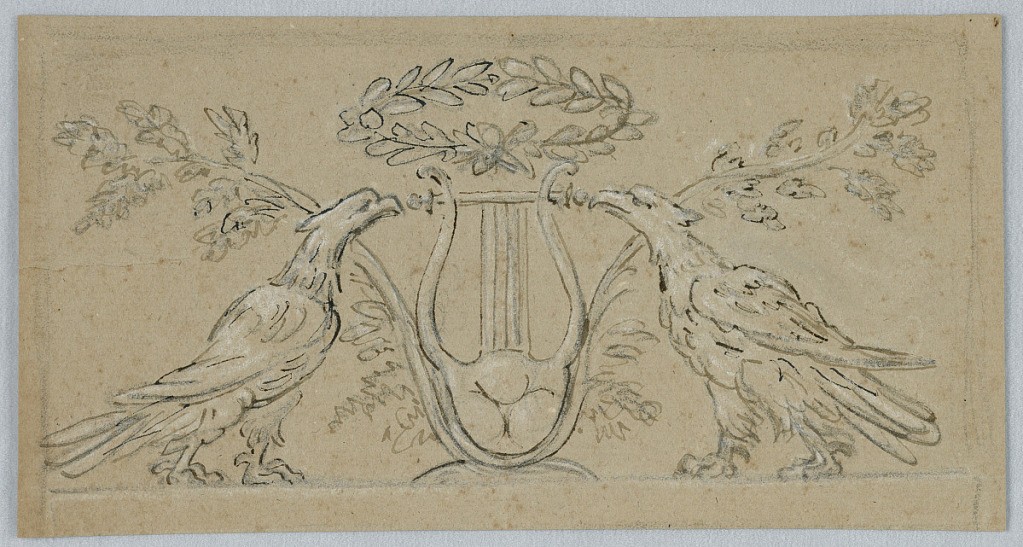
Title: Project for the Decoration of an Oblong Panel
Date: ca. 1840
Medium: Pencil, pen and ink, white chalk on brown paper
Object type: Drawing
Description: Horizontal rectangle showing a crowned lyre and two oblique trees framed by a par of eagles.